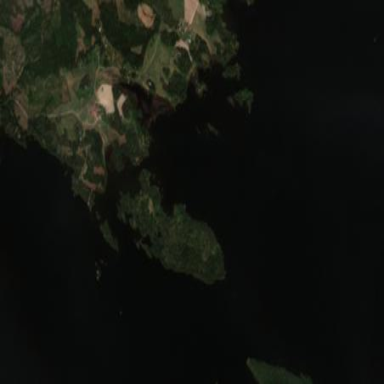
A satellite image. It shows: Island.